Question: It is required to place a number of queens so that there is a queen in each row and column. Find the number of different placements of queens that satisfy the constraint that queens cannot attack each other. Now that some queens have been placed in the existing picture, how many different combinations of placements are there for the remaining queens?
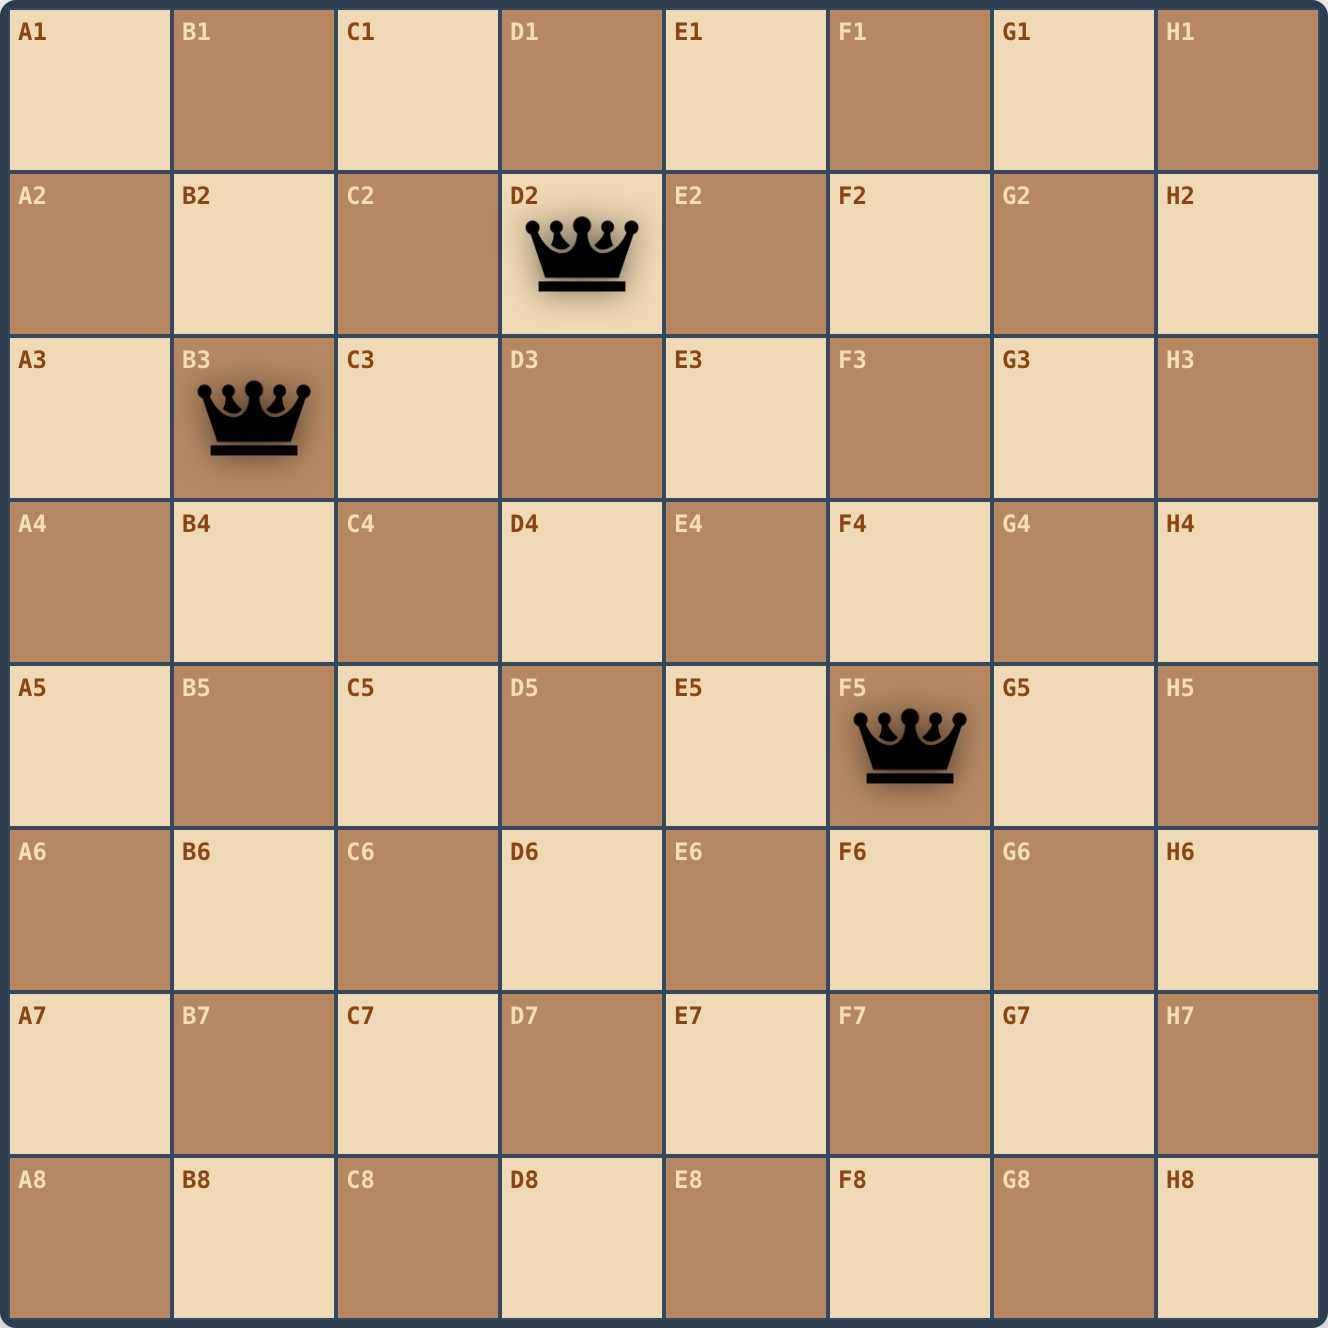
Answer: 1